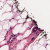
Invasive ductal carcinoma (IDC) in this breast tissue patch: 0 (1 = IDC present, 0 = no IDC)